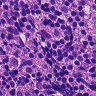
Metastatic tissue present: no